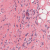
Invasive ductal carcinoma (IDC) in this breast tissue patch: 1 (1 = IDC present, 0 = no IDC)